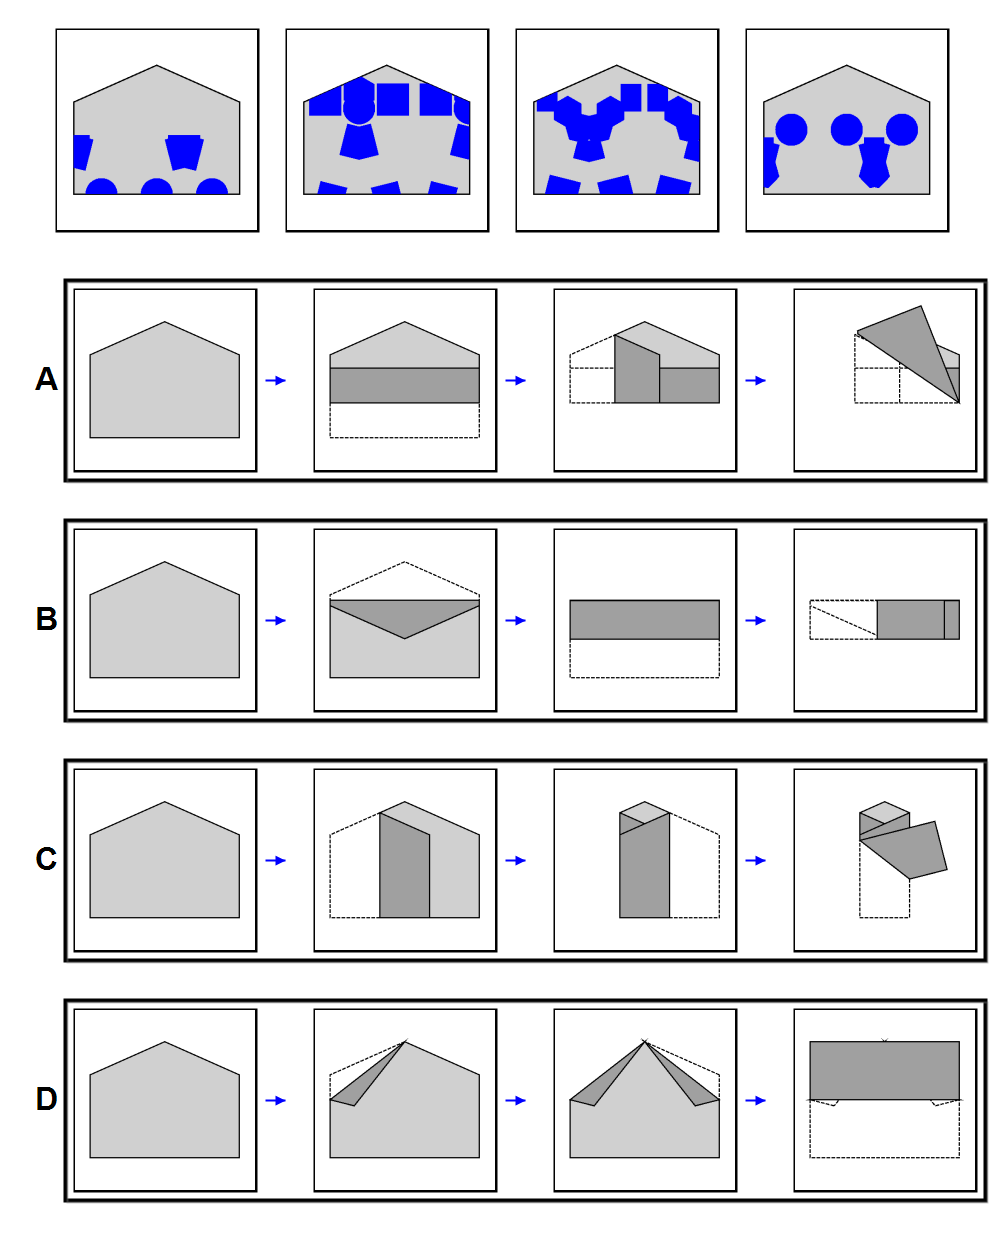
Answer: C